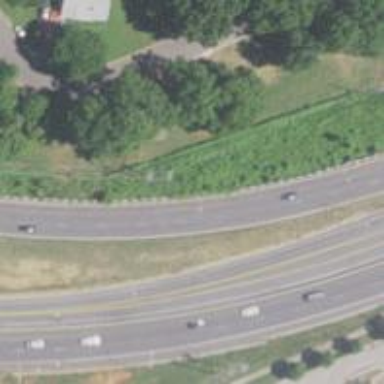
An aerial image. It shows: Trunk link highway.